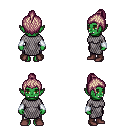
a pixel art fantasy rpg character, female body template, orc, green skin, chain mail, metal pants, white blonde short topknot hairstyle, white cloth bracers, maroon shoes, four views (front, back, left, right), 2x2 character sprite sheet, small pixel art, hard edges, no anti-aliasing